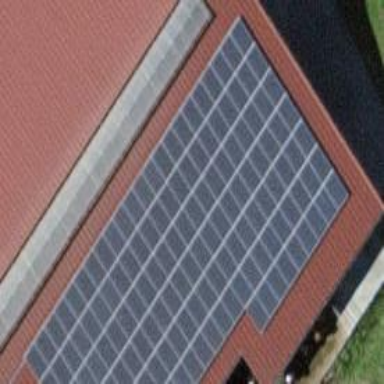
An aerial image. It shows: Solar power generator using photovoltaic panels.